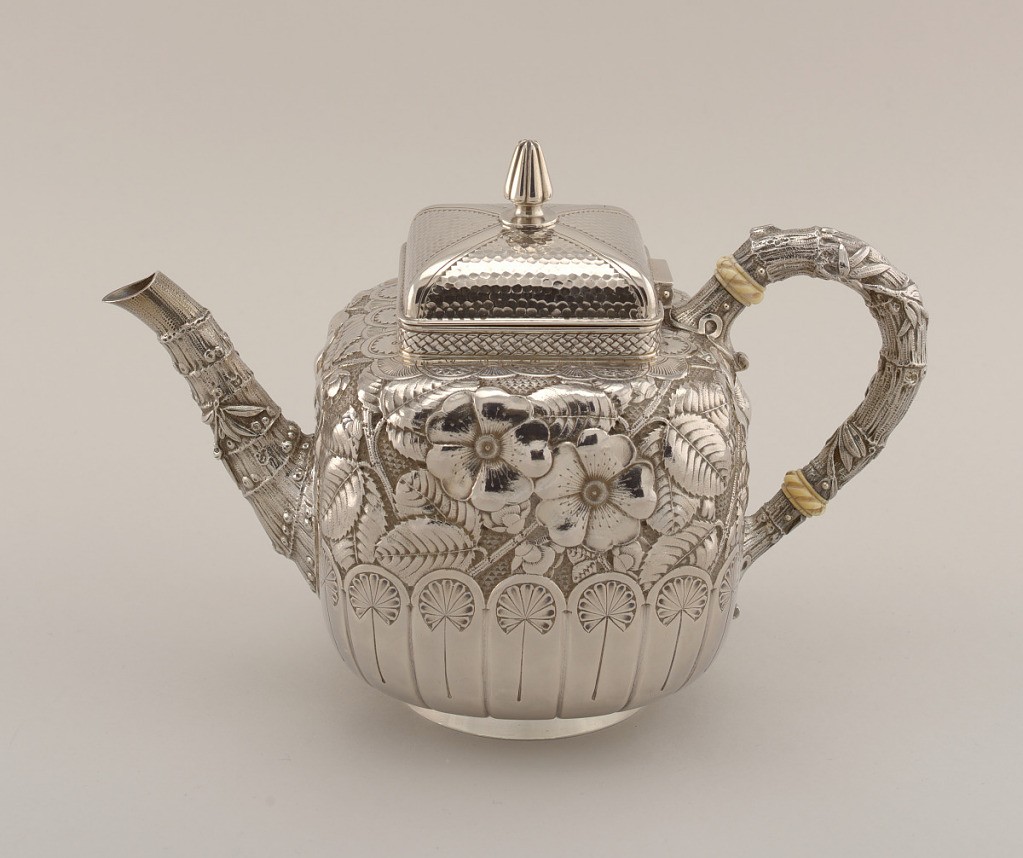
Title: Teapot
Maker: Gorham Manufacturing Company, Providence, Rhode Island, USA, founded 1818
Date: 1881
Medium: silver, ivory
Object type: teapot
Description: Circular body decorated in flowers and other vegetation; squared, textured lid with conical knop.